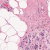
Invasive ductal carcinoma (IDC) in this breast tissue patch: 0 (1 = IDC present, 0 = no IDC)